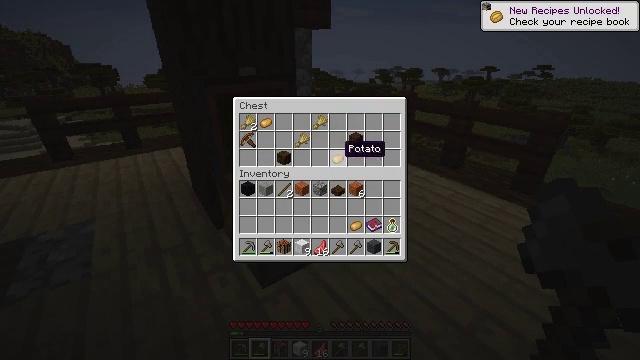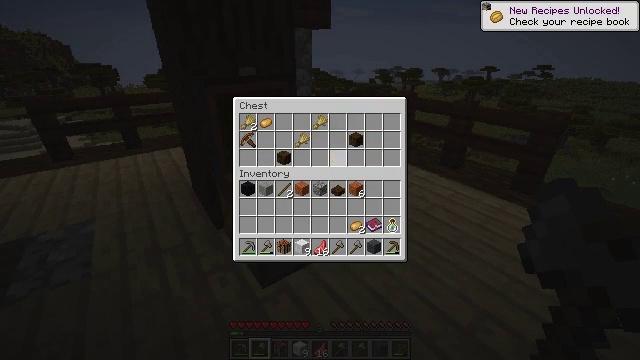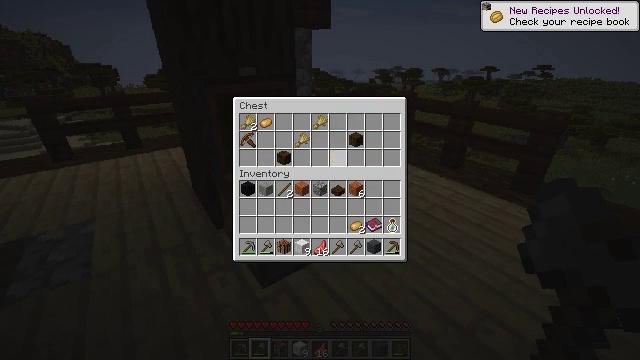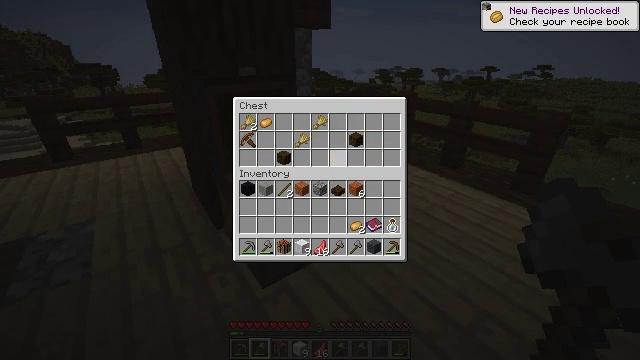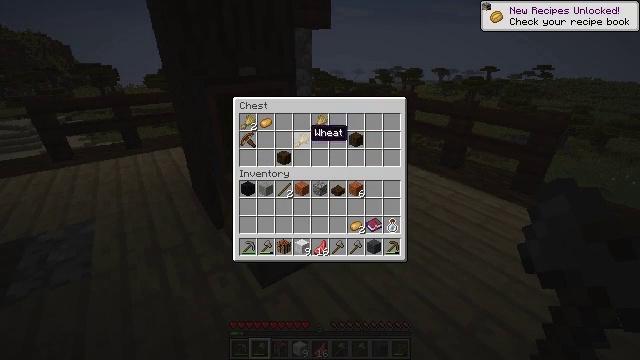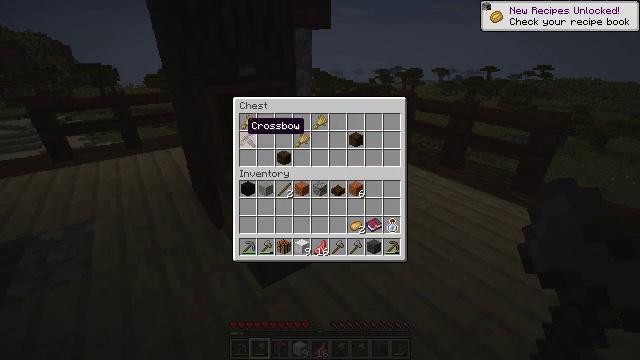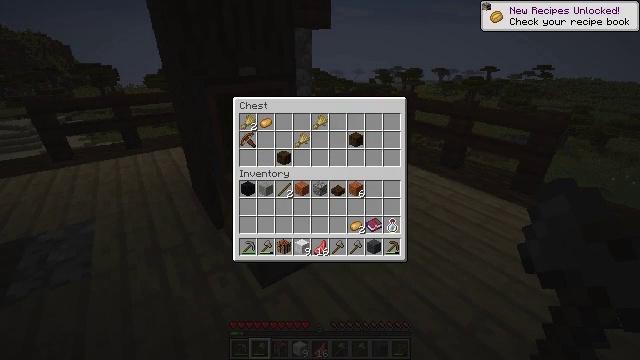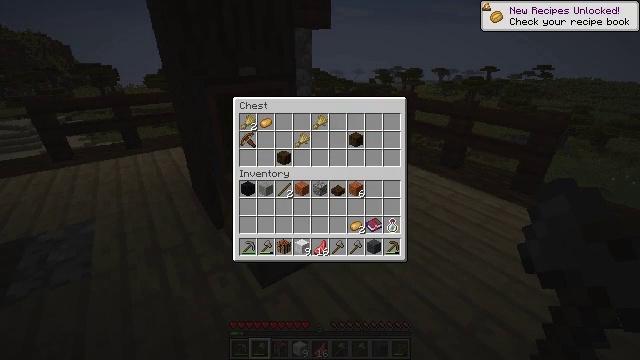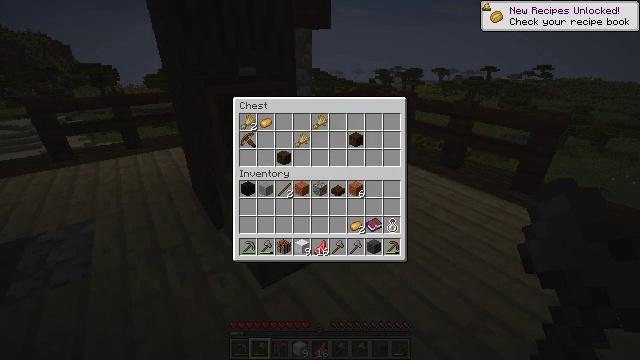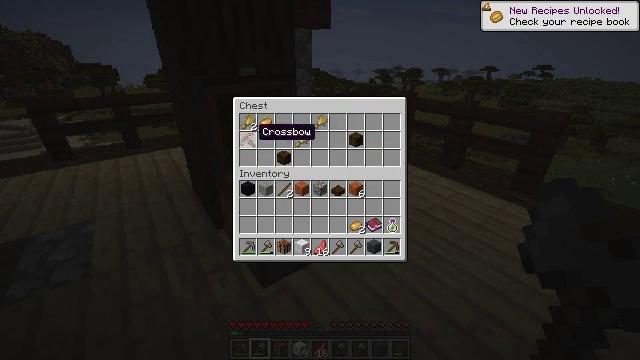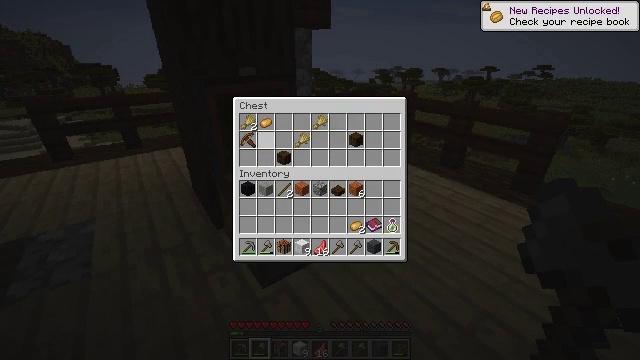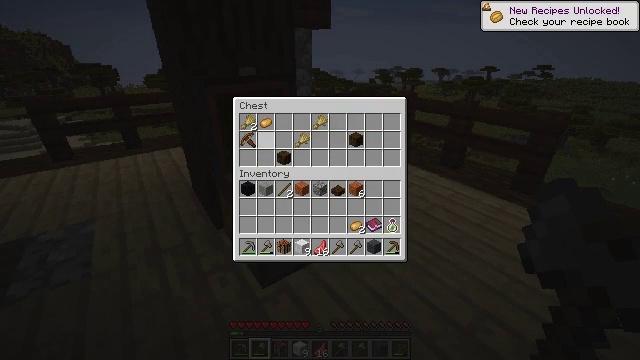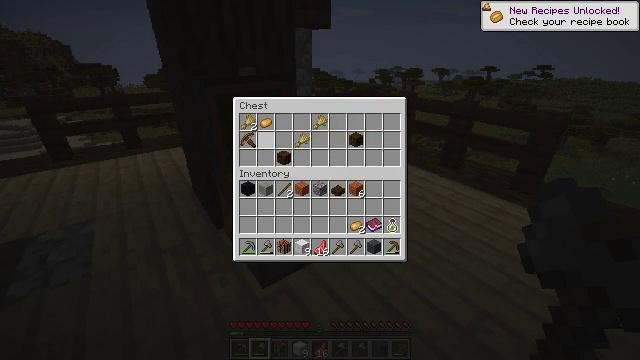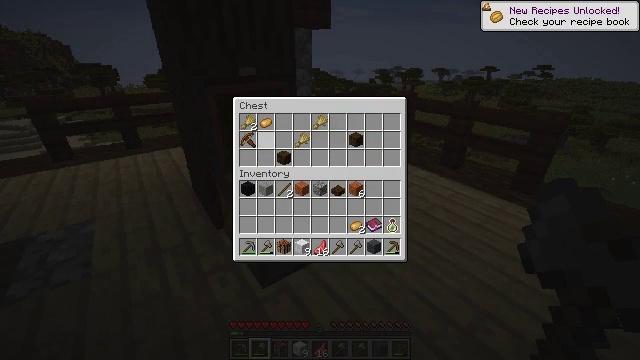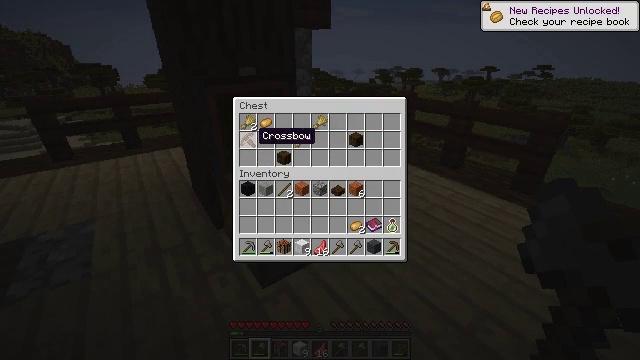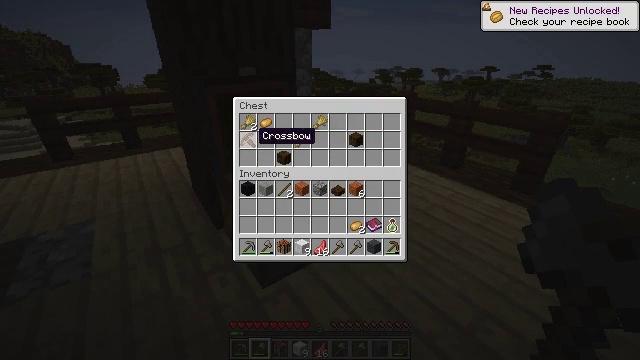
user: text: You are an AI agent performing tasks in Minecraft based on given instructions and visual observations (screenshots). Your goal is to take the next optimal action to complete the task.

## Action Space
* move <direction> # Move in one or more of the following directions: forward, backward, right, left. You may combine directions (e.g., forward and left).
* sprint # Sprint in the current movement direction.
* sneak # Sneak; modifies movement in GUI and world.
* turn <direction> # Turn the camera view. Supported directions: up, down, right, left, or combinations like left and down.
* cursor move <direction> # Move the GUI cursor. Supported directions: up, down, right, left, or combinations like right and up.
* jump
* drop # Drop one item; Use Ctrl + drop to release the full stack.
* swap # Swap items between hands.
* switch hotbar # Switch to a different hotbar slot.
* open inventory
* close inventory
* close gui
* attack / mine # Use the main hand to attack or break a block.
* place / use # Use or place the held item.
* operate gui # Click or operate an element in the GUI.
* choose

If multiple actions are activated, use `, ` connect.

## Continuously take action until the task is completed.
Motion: motion action
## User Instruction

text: Mine the dark oak fence.
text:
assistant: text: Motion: sneak, operate gui
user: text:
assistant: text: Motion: sneak, operate gui
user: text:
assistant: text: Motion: sneak
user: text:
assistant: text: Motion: sneak, cursor move left and up
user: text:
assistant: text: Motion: sneak, cursor move left and up
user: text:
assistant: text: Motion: sneak, cursor move left
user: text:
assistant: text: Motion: sneak
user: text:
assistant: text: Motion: sneak
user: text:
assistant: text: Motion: sneak, cursor move right
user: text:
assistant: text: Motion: sneak, cursor move right
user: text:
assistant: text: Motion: sneak
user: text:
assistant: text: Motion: sneak
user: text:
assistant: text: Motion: sneak
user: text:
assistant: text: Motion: sneak, cursor move left
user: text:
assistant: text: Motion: sneak
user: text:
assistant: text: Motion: sneak, operate gui
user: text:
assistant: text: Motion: sneak, operate gui
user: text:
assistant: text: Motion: sneak, operate gui
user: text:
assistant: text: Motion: sneak
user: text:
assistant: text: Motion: sneak
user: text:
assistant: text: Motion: sneak, cursor move up
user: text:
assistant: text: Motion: sneak
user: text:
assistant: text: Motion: sneak
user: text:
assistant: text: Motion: sneak, operate gui
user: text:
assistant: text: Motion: sneak, operate gui
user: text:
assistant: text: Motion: sneak, cursor move right, operate gui
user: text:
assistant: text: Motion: sneak, cursor move right and down
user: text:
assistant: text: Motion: sneak, cursor move right
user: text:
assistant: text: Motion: sneak
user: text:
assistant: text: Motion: sneak